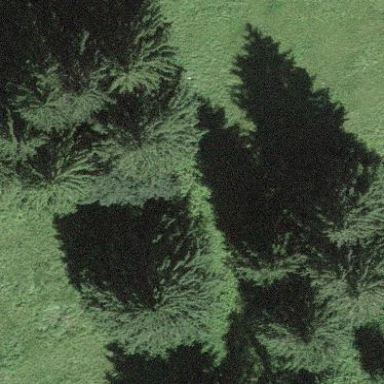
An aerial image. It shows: Beautiful woodland area.